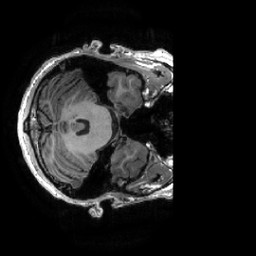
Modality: T1w
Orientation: axial
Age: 26
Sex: male
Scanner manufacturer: ge
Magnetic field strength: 3 T
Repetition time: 0.0073 s
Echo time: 0.003 s